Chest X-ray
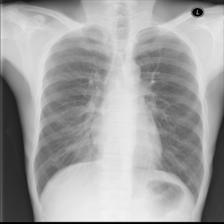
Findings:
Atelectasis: negative
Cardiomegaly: negative
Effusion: negative
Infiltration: negative
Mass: negative
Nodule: negative
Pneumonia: negative
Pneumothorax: negative
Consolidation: negative
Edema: negative
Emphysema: negative
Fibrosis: negative
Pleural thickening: negative
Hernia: negative